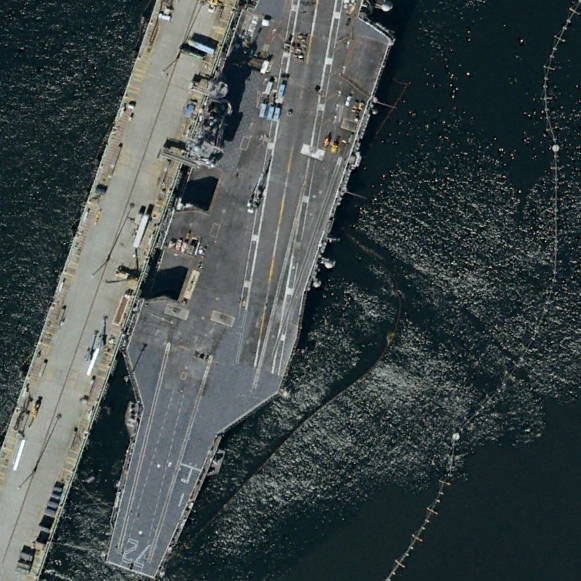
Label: aircraft_carrier